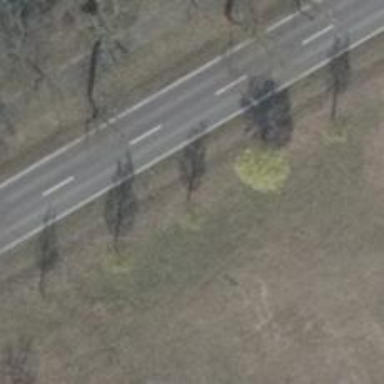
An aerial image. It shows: Beautiful avenue lined with deciduous broadleaved trees.